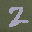
Label: 2